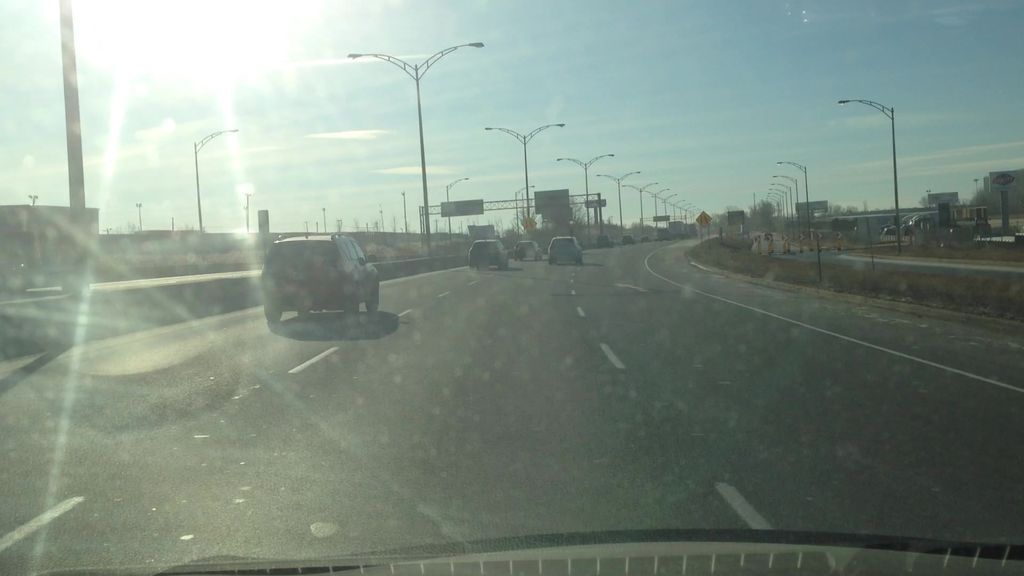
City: montreal